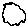
Label: cloud